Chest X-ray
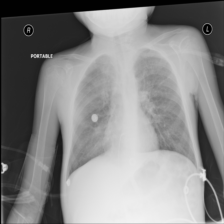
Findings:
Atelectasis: negative
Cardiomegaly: negative
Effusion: negative
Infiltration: negative
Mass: negative
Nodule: negative
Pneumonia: negative
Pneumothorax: negative
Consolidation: positive
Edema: negative
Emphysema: negative
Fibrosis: negative
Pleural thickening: negative
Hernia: negative